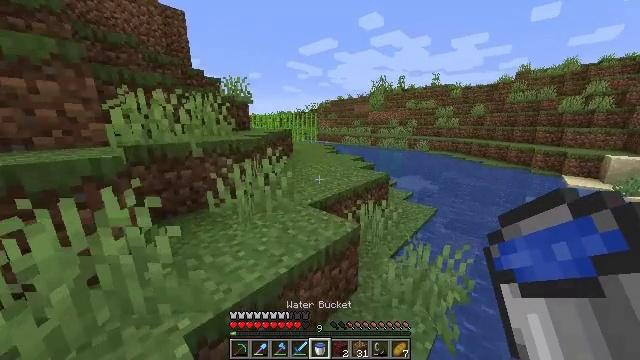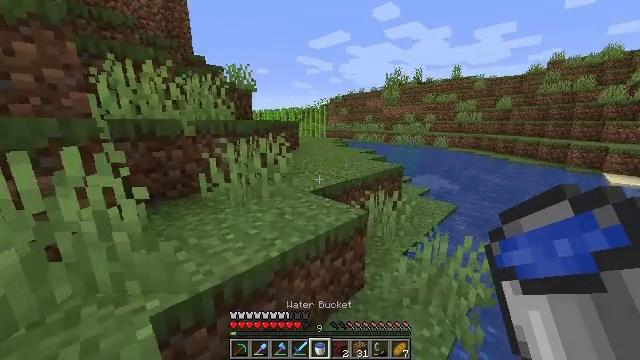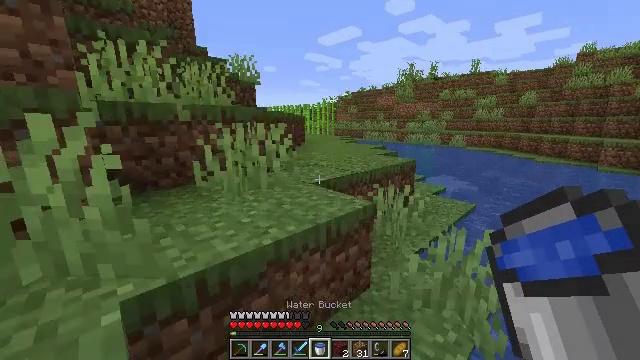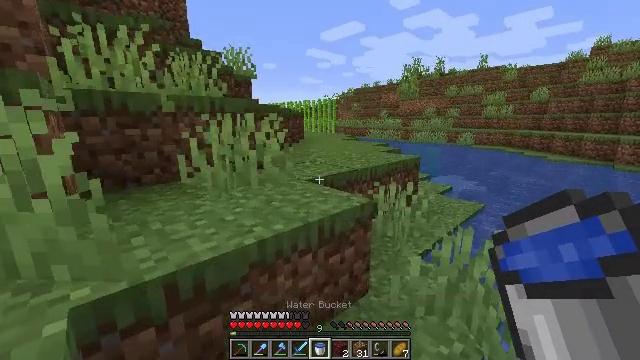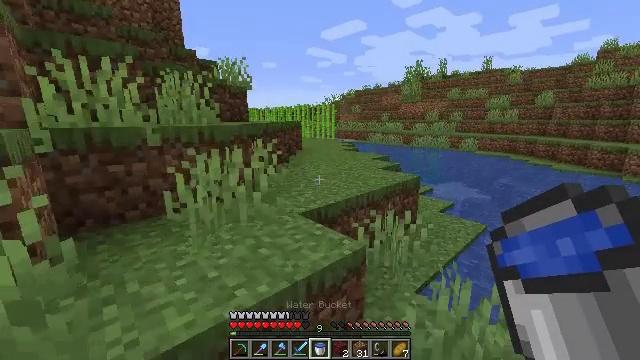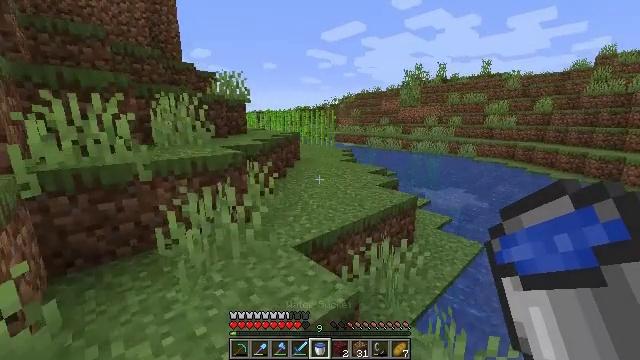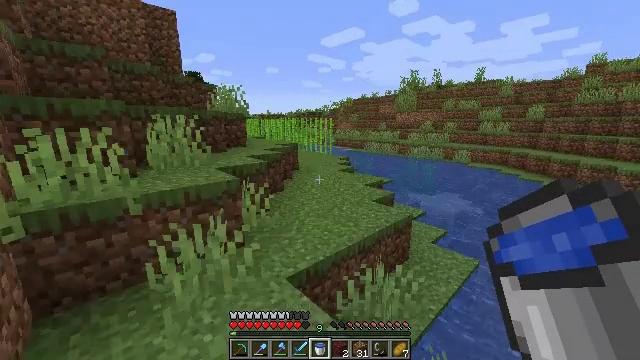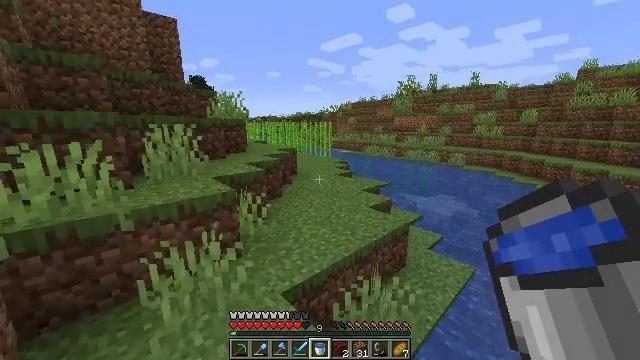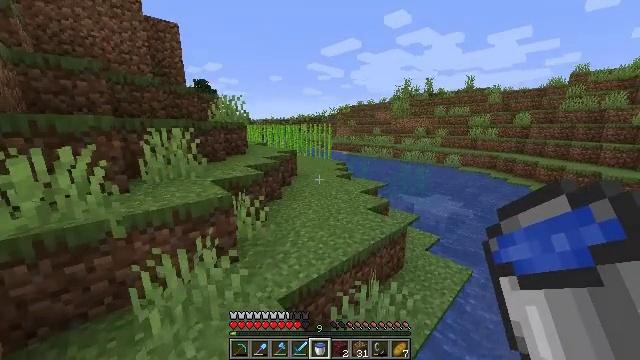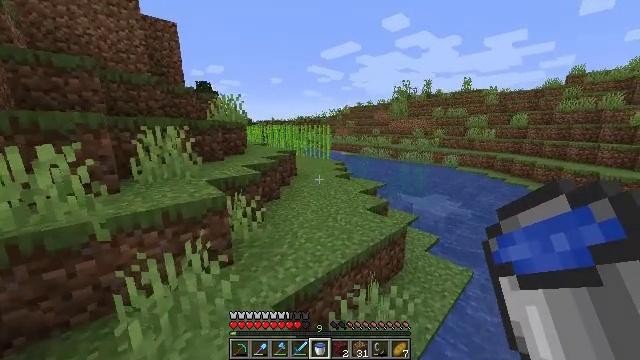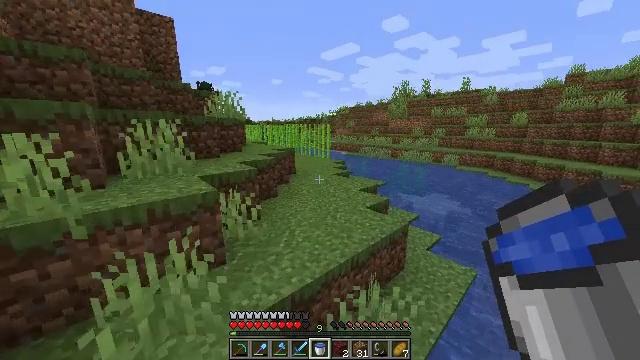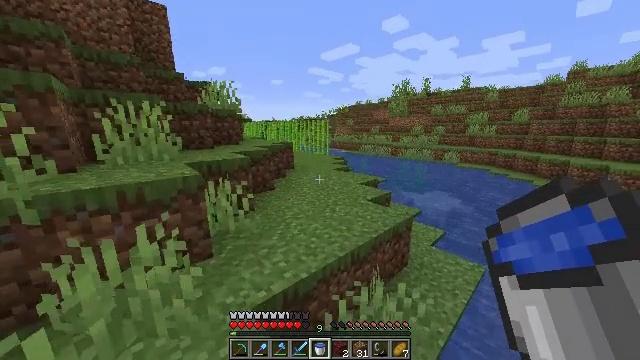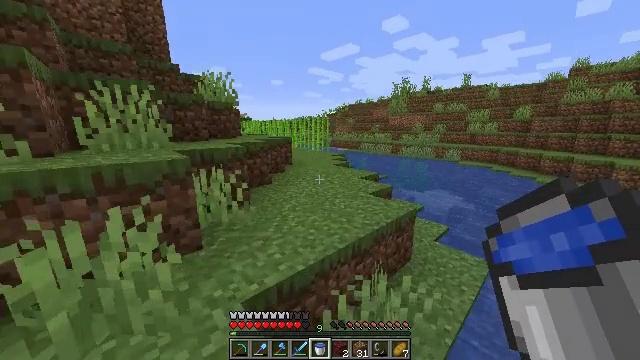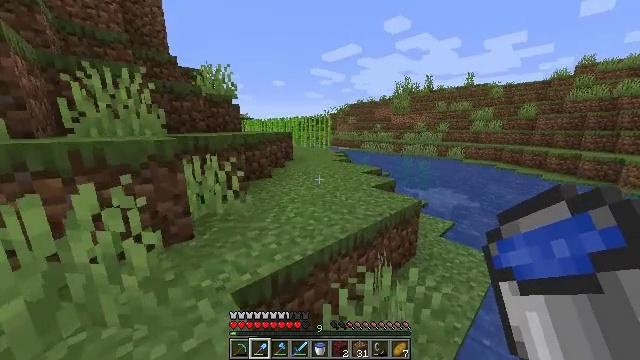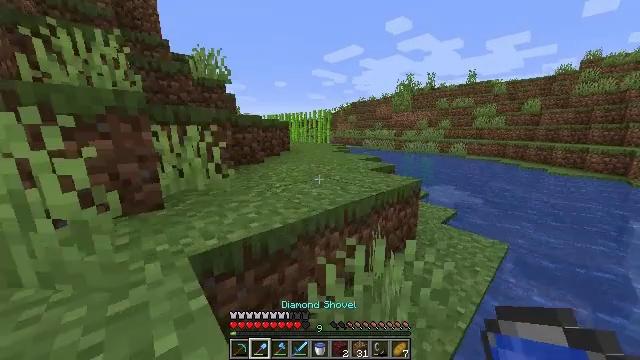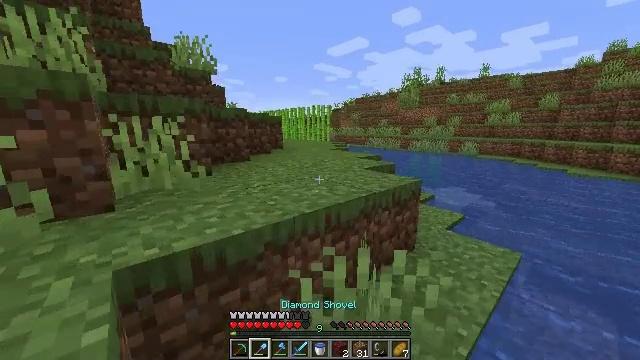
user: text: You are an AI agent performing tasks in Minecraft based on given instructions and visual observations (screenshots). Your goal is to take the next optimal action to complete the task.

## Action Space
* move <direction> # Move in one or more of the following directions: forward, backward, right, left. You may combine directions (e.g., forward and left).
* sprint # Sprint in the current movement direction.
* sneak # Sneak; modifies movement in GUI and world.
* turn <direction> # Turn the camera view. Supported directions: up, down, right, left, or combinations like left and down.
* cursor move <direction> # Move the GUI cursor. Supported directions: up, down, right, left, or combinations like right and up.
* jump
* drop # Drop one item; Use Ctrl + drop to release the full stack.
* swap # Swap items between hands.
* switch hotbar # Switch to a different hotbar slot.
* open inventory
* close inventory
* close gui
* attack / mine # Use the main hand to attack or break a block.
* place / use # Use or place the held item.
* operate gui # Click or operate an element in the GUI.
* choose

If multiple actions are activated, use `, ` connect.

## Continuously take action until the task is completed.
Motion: motion action
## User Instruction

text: Harvest sugar cane from the plant.
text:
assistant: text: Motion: move forward, sprint, turn left
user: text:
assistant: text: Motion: move forward, sprint, turn left, jump
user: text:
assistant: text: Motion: move forward, sprint, jump
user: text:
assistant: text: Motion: move forward, sprint, jump
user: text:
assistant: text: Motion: move forward, sprint, jump
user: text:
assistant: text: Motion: move forward, sprint
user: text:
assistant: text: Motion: move forward, sprint
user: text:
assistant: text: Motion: move forward, sprint
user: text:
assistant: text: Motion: move forward, sprint
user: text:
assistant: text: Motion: move forward, sprint
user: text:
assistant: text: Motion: move forward, sprint
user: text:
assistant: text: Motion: move forward, sprint
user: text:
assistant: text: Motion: move forward, sprint, switch to hotbar 2
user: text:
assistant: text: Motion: move forward, sprint, switch to hotbar 2
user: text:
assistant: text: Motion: move forward, sprint, switch to hotbar 2
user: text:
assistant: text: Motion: move forward, sprint, switch to hotbar 2
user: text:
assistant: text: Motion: move forward, sprint, turn up, switch to hotbar 2
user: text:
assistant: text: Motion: move forward, sprint, turn up
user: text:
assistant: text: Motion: move forward, sprint
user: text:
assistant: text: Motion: move forward, sprint
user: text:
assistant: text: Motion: move forward, sprint, turn right
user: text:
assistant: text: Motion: move forward, sprint, turn right
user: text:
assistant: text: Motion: move forward, sprint
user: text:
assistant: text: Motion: move forward, sprint
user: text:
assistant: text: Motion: move forward, sprint
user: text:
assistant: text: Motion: move forward, sprint
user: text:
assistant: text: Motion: move forward, sprint
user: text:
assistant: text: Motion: move forward, sprint
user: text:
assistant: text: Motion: move forward, sprint
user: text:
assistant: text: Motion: move forward, sprint